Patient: sex M, age 47
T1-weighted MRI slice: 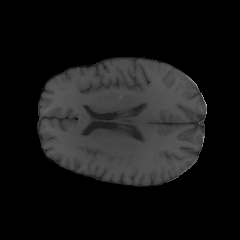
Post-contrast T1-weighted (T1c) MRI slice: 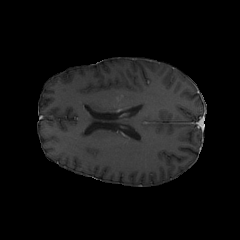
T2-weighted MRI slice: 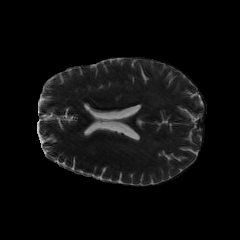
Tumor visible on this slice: no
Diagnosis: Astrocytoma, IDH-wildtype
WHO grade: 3